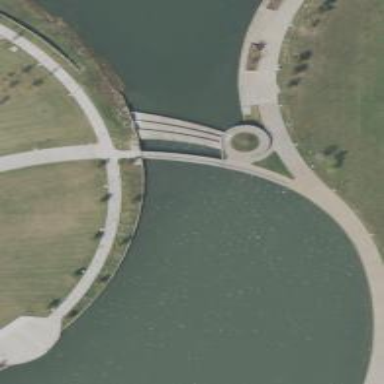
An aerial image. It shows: Path on bridge.